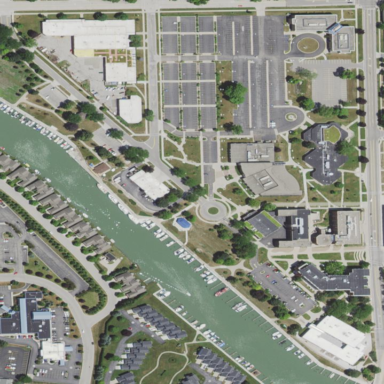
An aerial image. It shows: College.